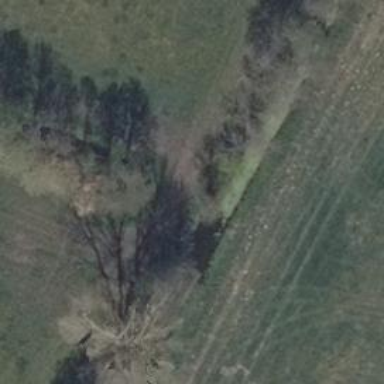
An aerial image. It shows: Row of trees in natural setting.